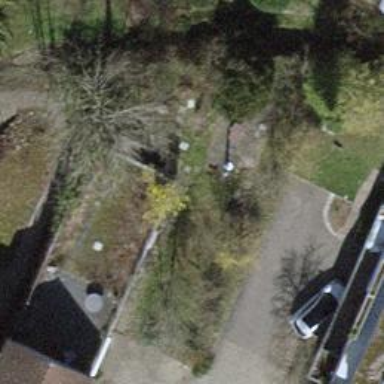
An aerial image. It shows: Group of garages.